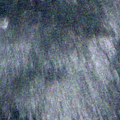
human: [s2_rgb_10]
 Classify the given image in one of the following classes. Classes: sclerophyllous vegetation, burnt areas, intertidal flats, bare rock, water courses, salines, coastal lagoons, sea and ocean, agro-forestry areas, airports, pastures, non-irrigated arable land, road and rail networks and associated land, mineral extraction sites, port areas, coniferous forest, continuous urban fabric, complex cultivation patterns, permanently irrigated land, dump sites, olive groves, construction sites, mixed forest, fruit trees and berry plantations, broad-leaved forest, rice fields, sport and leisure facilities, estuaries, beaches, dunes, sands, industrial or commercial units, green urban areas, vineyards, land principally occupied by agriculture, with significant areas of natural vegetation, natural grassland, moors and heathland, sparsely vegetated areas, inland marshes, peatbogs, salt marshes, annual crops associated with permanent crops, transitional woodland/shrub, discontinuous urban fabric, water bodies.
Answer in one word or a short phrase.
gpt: water bodies